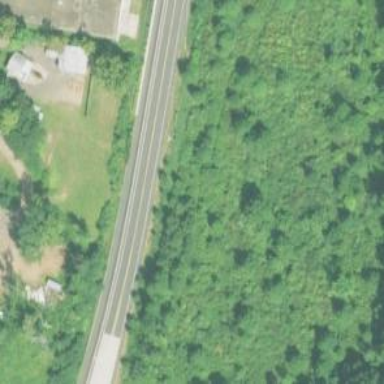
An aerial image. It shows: Asphalt busway.